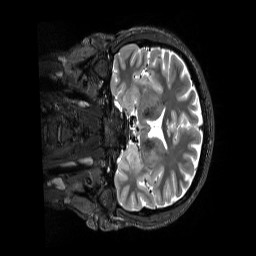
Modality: T2w
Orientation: coronal
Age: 24
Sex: male
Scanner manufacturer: siemens
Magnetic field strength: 3 T
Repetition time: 3.2 s
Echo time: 0.728 s